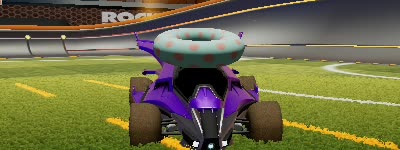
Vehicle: aftershock